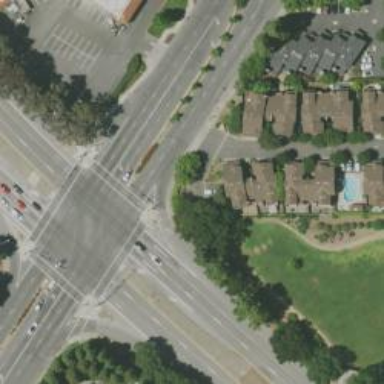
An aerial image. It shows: Crossing on the road.